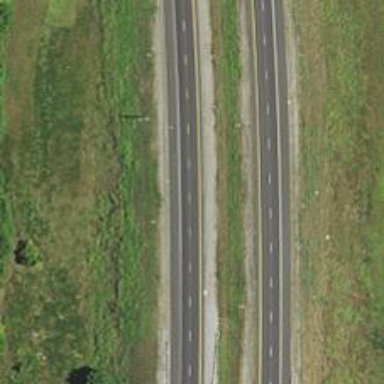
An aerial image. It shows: View of motorway.